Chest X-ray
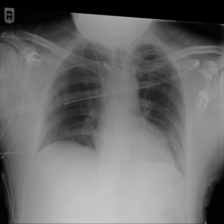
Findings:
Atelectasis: negative
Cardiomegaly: negative
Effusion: negative
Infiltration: negative
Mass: negative
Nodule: negative
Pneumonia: negative
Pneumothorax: negative
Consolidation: negative
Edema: negative
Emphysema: negative
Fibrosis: negative
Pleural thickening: negative
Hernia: negative